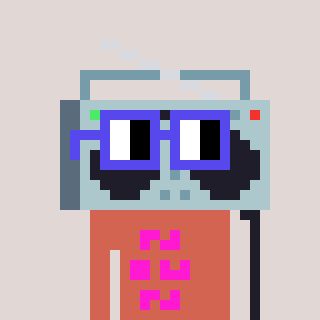
a pixel art character with square blue glasses, a boombox-shaped head and a peachy-colored body on a warm background